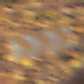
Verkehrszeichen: RichtungstafelnInKurvenGrossLinks
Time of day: MorningAfternoon
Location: Outdoor (Nature)
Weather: Overcast
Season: Autumn
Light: Natural